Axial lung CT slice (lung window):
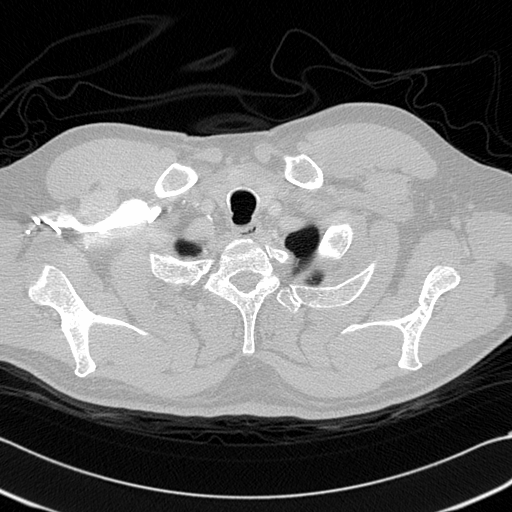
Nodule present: no